Field crop: maize
Growth stage: 2
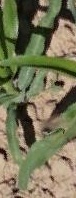
Species: maize